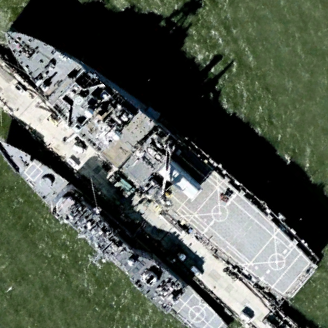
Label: combat